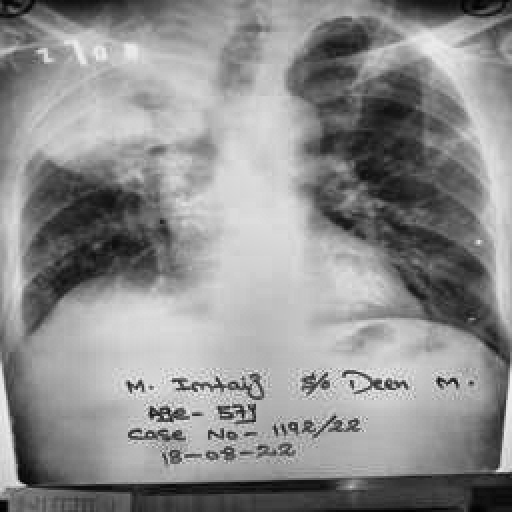
Finding: TUBERCULOSIS